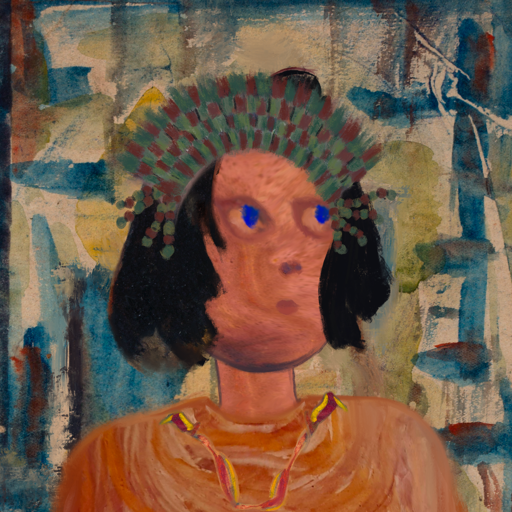
Background: Orphan, Head And Neck Side: Mother_And_Son_Mother, Face Side: Mother_And_Son_Mother, Bust: Pious_Lady, Hair Side: Mosgoul, Head Accessory: After_Raid_Crown, Second Necklace: Gypsy_Mother_1, Necklace: Blank, Baby: Blank